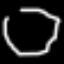
Label: octagon